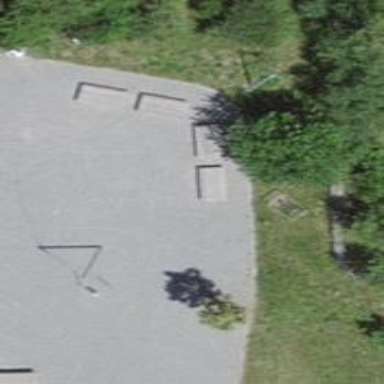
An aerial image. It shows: Bench for seating.